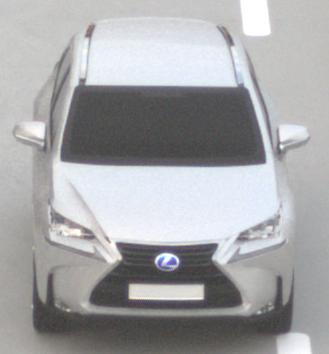
Make: Lexus
Model: NX 300h
Detailed model: NX (AZ1)
Model produced from: 2017/11
Model produced until: 2018/08
Doors: 5
Color: white
Road condition: dry road
Daytime: morning or afternoon
Contrast: low contrast